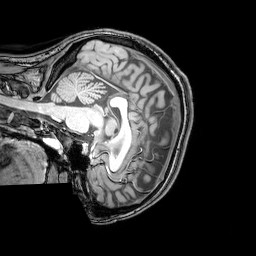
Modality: T1w
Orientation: sagittal
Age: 26
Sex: female
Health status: healthy
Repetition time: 0.081 s
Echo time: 0.037 s